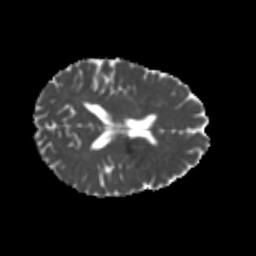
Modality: MD
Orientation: axial
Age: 24
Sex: female
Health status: healthy
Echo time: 0.074 s